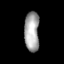
Tissue: skin
Cell type: Epithelial cells
Senescence score: 0.9156
Nuclear area (px): 579
Mean DAPI intensity: 165.14